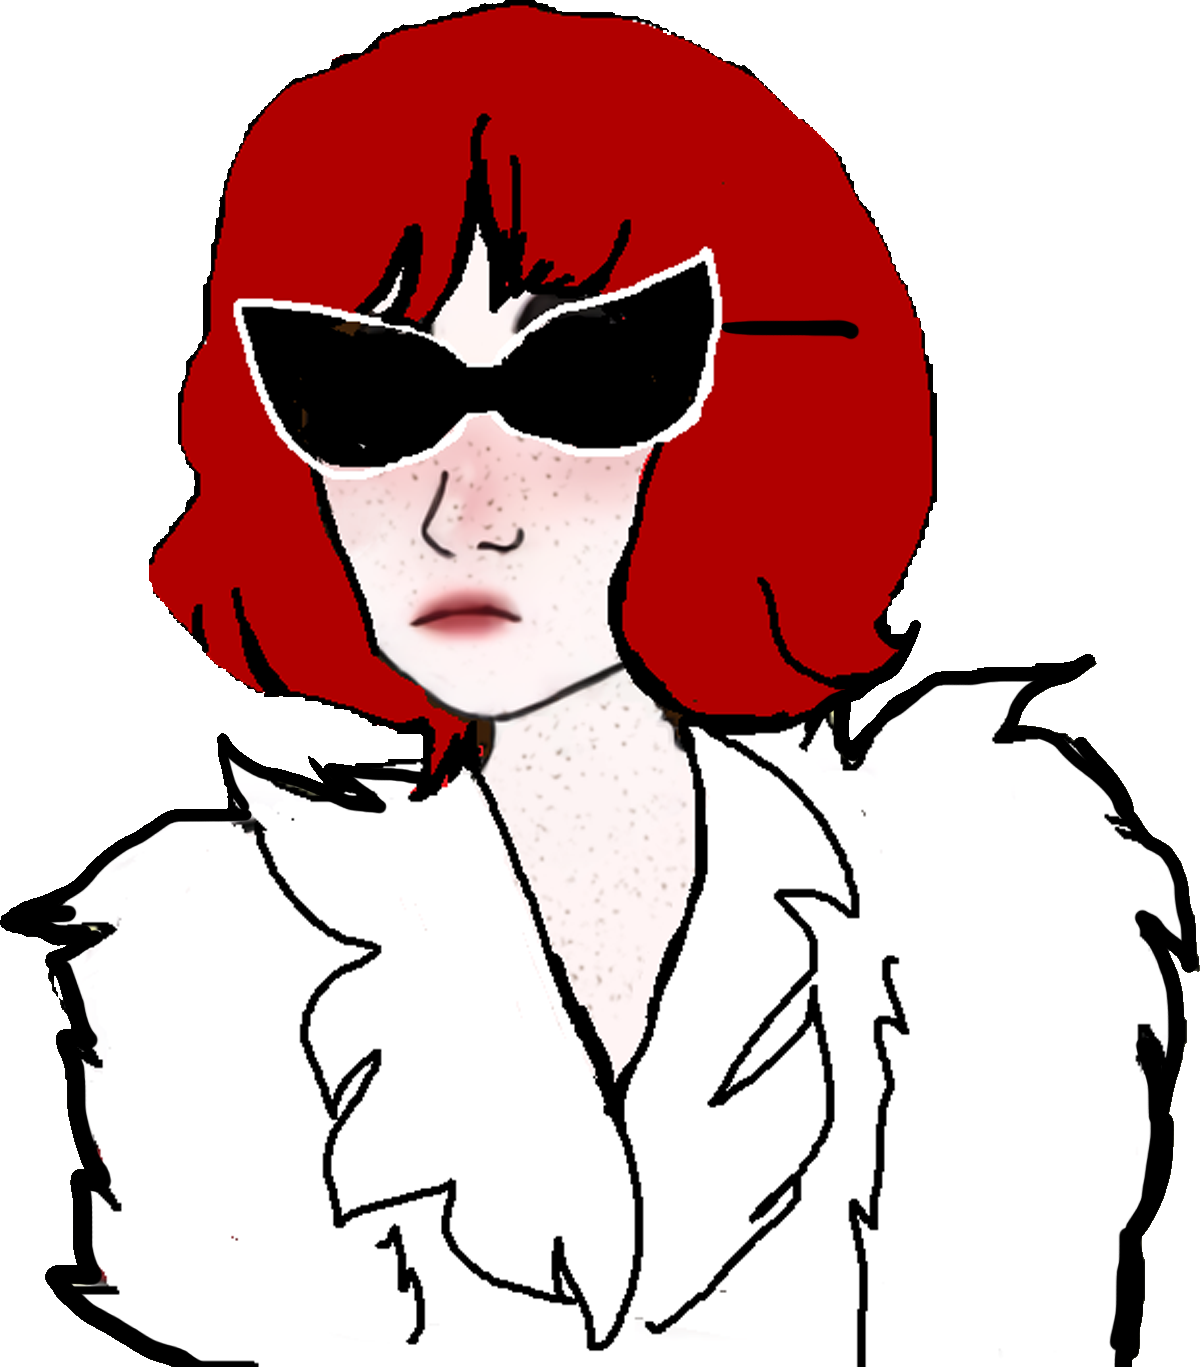
Label: 5_Doomer_Girl